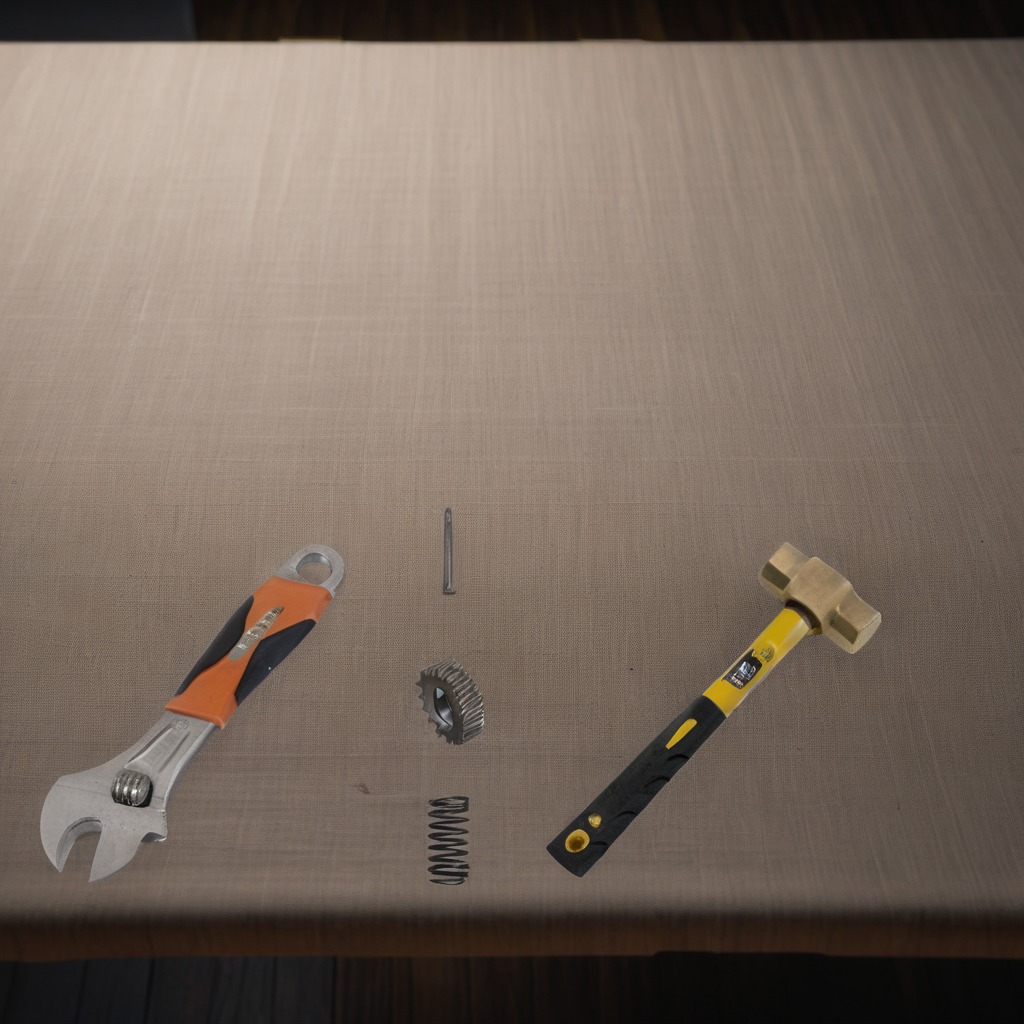
A steel gear with teeth, a hammer, an iron nail, a coiled metal spring, and a wrench are lying on a wooden table inside a workshop at night.